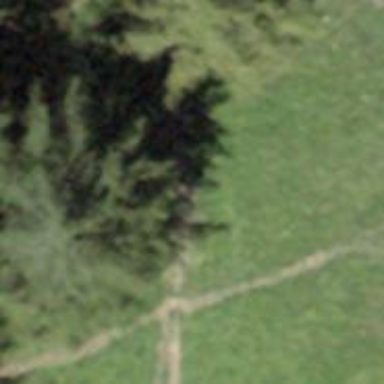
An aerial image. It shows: Ground path.